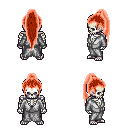
a pixel art fantasy rpg character, male body template, skeleton, white robe, metal pants, red extra-long topknot hairstyle, four views (front, back, left, right), 2x2 character sprite sheet, small pixel art, hard edges, no anti-aliasing